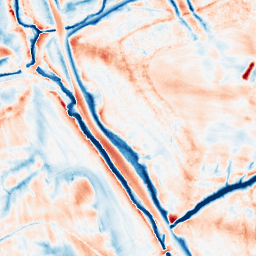
Category: edge_preserving
Decomposition family: guided
Decomposition parameters: radius: 8
eps: 0.001
Upsampling method: sinc_hamming
Upsampling parameters: scale: 8
kernel_size: 16
Upsampling scale: 8